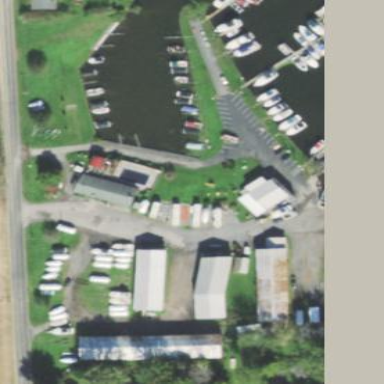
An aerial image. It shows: Marina on leisure land.